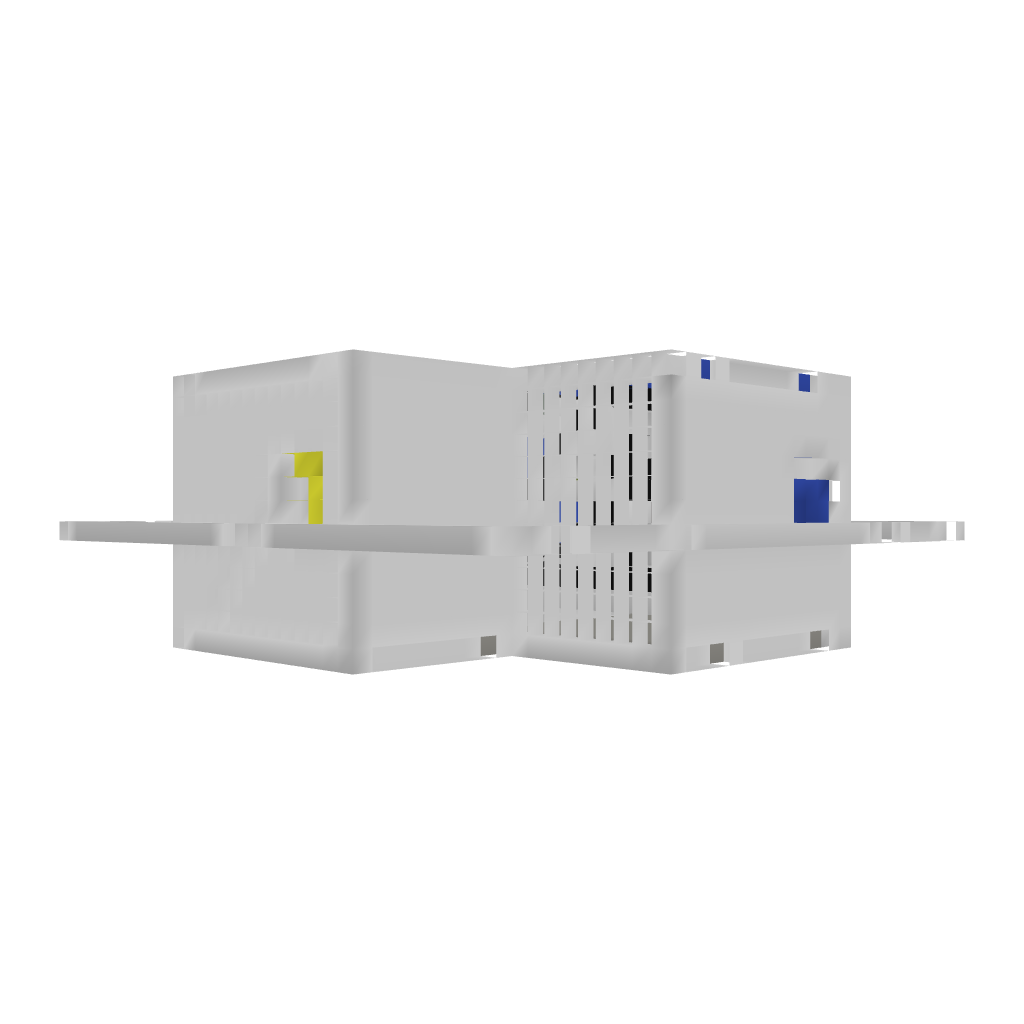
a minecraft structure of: Redstone torch key 4 door system